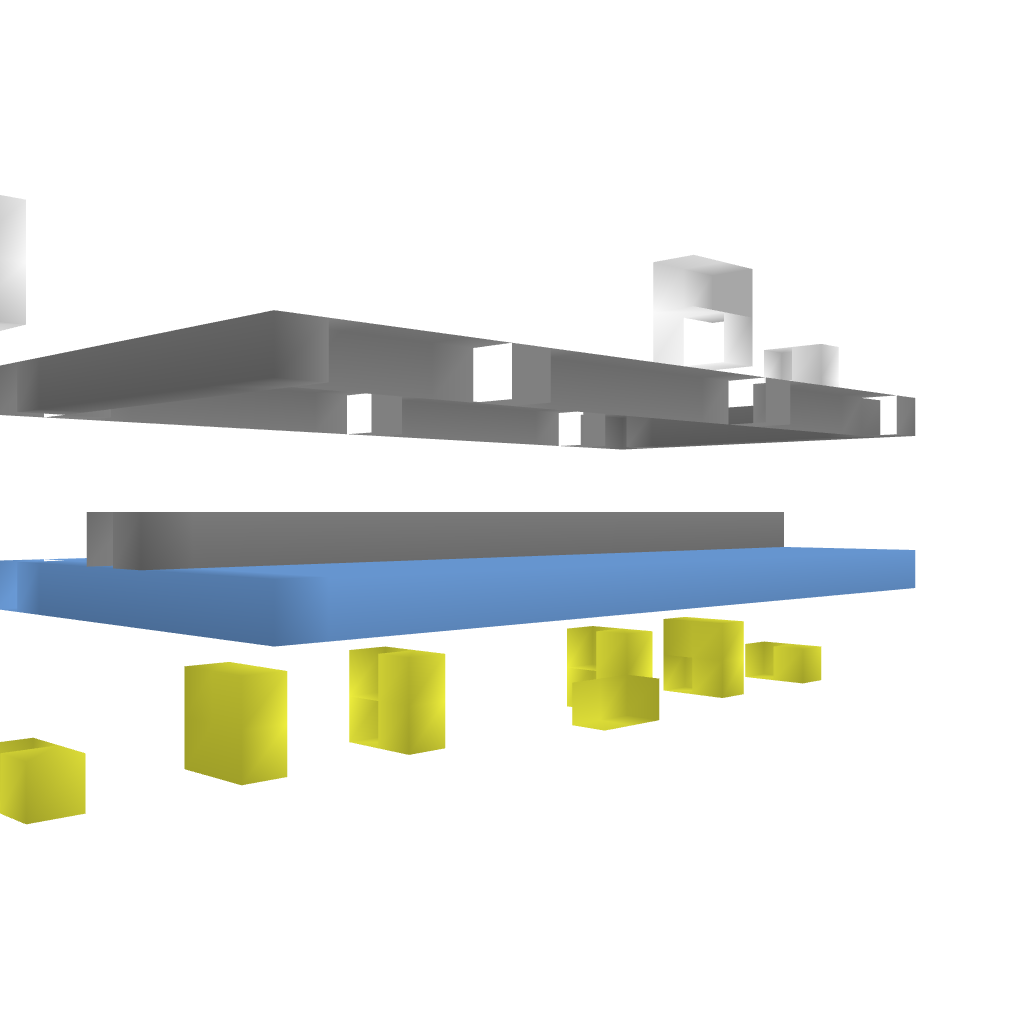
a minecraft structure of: Gold Farm bad low quality